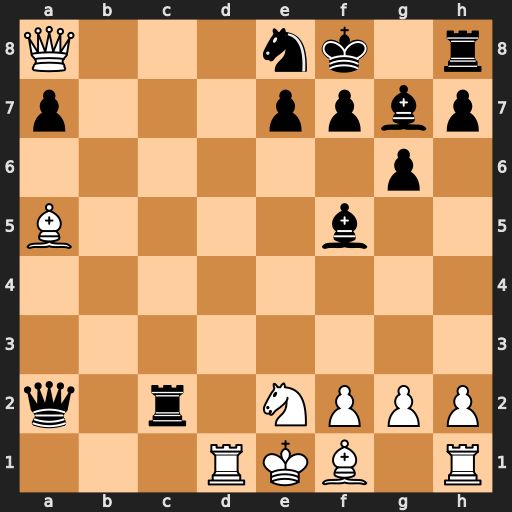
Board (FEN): Q3nk1r/p3ppbp/6p1/B4b2/8/8/q1r1NPPP/3RKB1R
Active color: w
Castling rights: K
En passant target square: -
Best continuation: Qxe8+ Kxe8 Rd8#